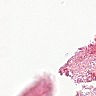
Metastatic tissue present: no